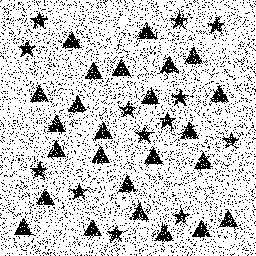
Squares: 0
Triangles: 25
Stars: 13
Total shapes: 38